Question: The Google map 'Direction Service' Api has two ,
1- it adds 'Markers' automatically to origin and destination.
2- it adds two 'InfoWindow' to the new 'Markers', containing their addresses.

Any idea how to get rid of theese Markers and their infoBubble?
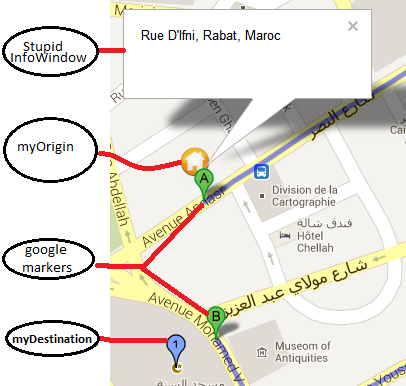
Answer: Add suppressMarkers: true to the <URL>
'''
suppressMarkers | boolean |Suppress the rendering of markers.
'''